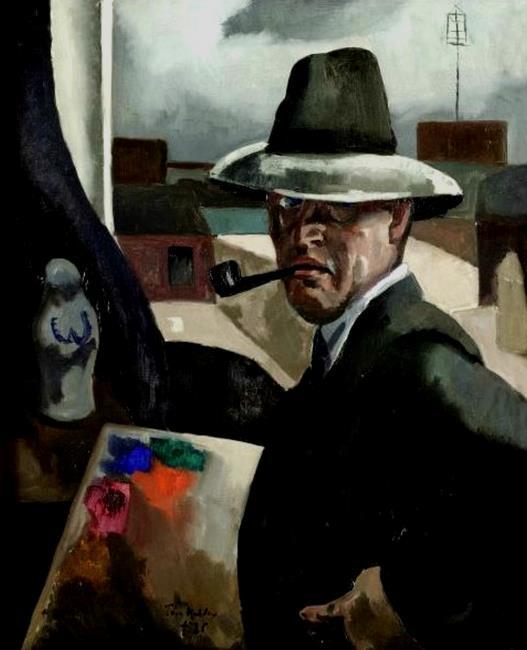
Title: Self portrait
Artist: Toon Kelder
Earliest date: 1925
Latest date: 1925
Genre: painting
Iconography: Tobacco
Keywords: man's portrait, self-portrait, bust-length portrait, head to the left, body sideways to the left (profile), facing front, hand on side, pipe, hat, palette, figurine, window, background view of cityscape, sky, cloud